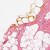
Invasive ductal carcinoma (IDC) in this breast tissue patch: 0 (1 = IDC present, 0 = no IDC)